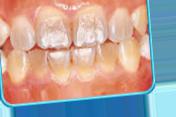
Condition: Tooth Discoloration